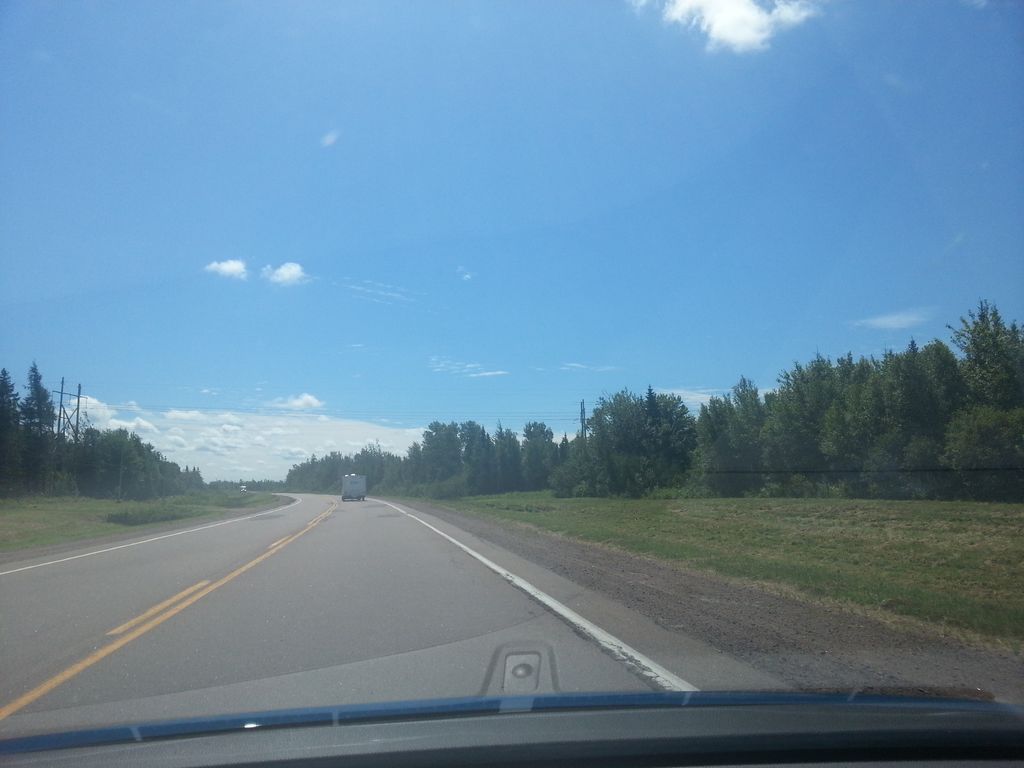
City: charlottetown